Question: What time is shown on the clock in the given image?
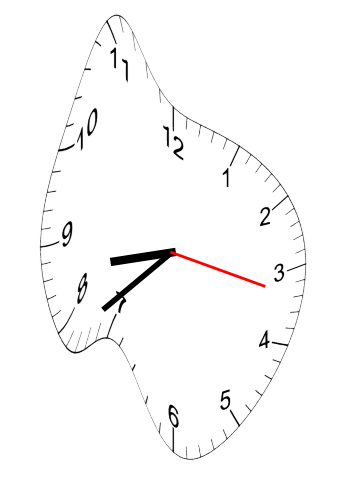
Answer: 08:38:17